Question: I have the database structure as shown in the below image:
I want to retrieve 'variant_id' that belongs to particular 'product_id'
Example :
lets say 1 and 'Size = L' , 'Color = Green'.
I expect mysql query to return variant_id = 7.

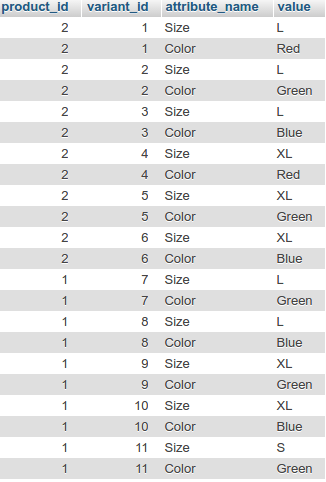
Answer: You can use following query.
I'm assuming your table name is 'table1'
'''
select variant_id from (select * from table1 where
product_id=1 and ((attribute_name='Size' and value='L')
or (attribute_name='Color' and value='Green'))) as temp
group by variant_id having count(*)>1
'''